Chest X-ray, AP view. Patient: 24 years old, sex M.
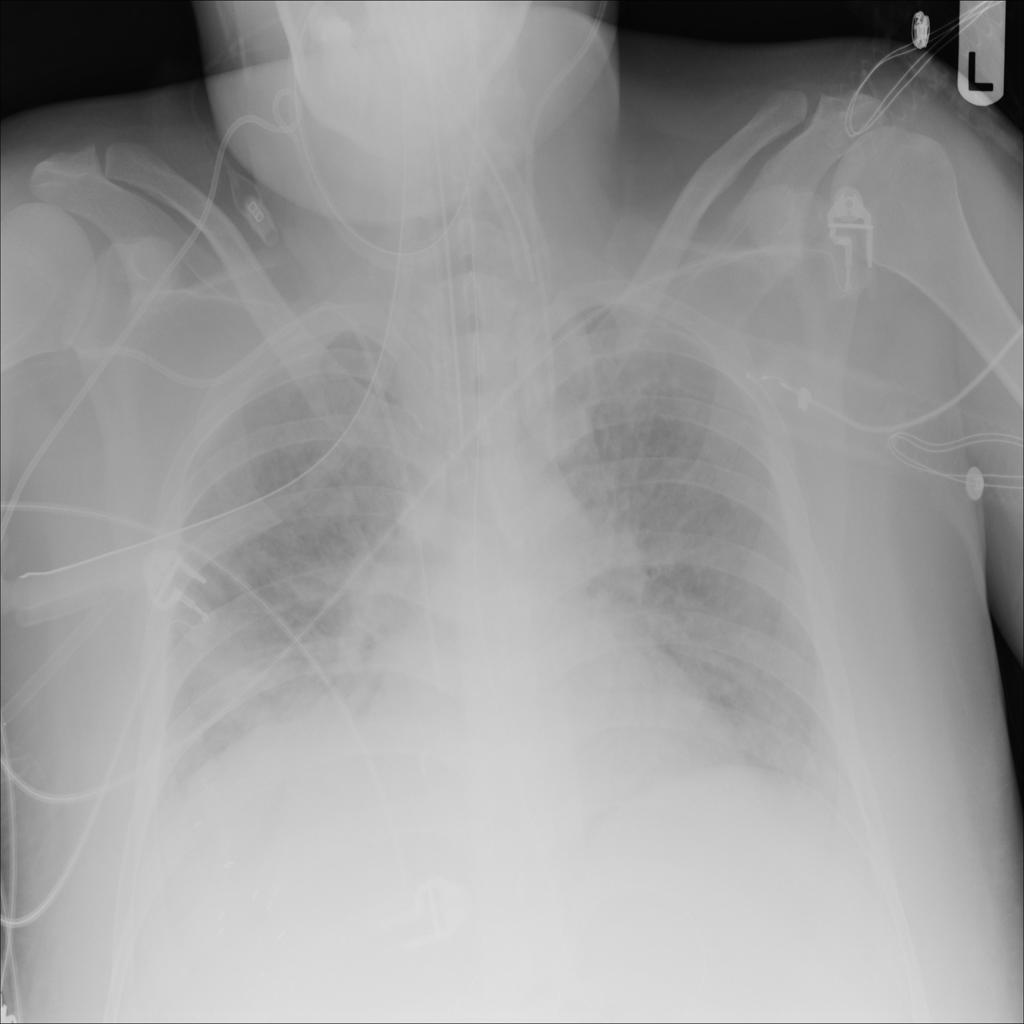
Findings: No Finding